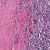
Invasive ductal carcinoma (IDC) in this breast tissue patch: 0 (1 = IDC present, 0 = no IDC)